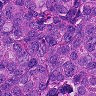
Metastatic tissue present: yes